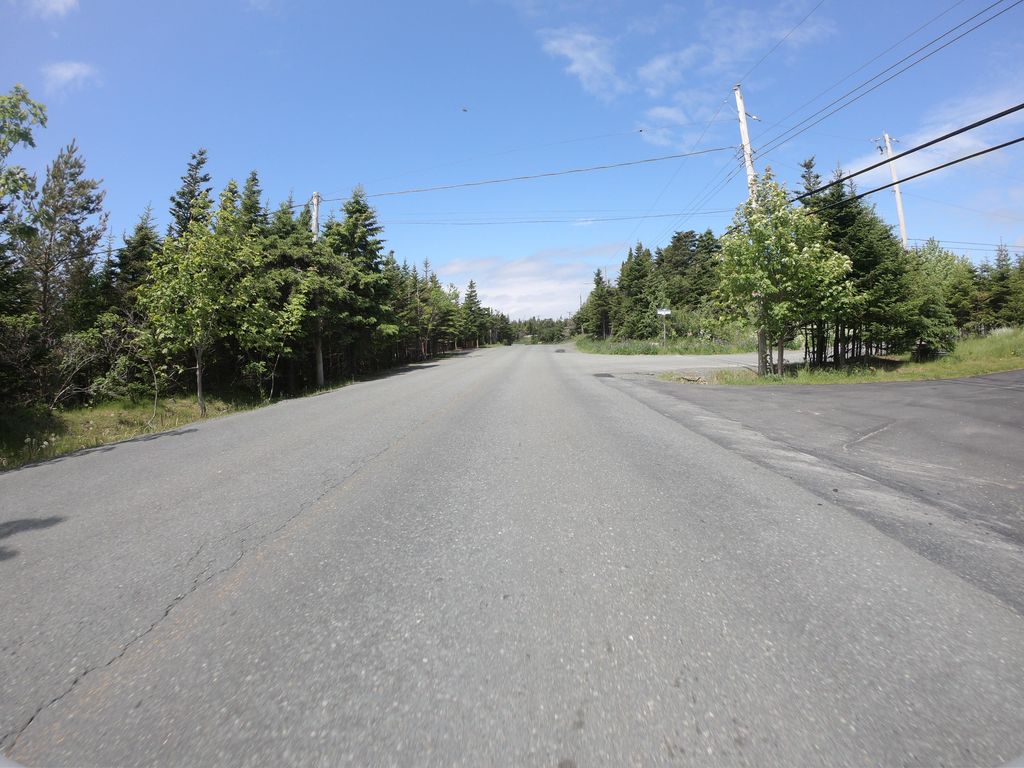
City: st_johns